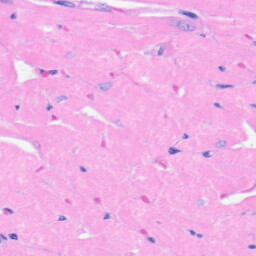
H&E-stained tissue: Heart